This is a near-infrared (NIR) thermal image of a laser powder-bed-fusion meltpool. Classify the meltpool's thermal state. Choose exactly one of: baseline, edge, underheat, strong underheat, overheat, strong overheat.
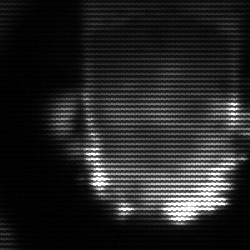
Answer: baseline